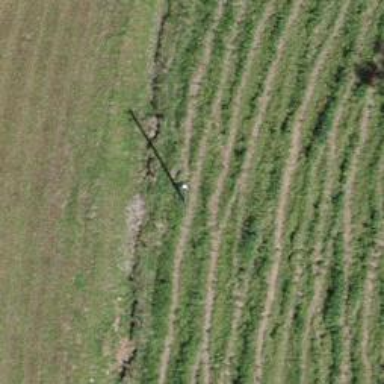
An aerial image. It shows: Minor power line.